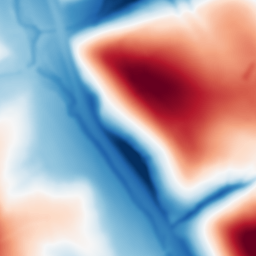
Category: multiscale
Decomposition family: dog_multiscale
Decomposition parameters: sigma_ratio: 2
n_scales: 5
base_sigma: 2
Upsampling method: linear_exact
Upsampling parameters: scale: 8
Upsampling scale: 8